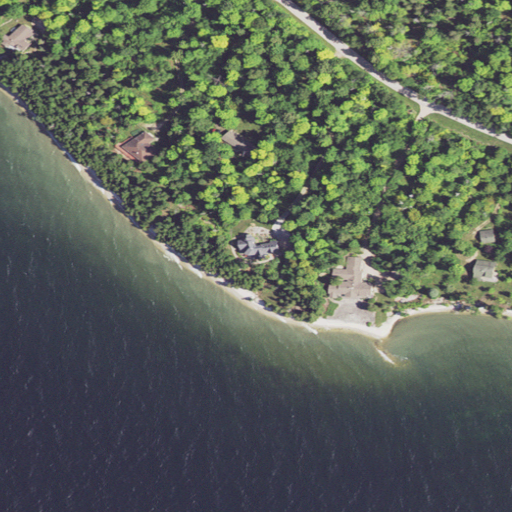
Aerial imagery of cape in Wisconsin named Lobdells Point containing open water, woody wetlands, deciduous forest, open development, barren land, medium intensity development, high intensity development, grassland, and low intensity development